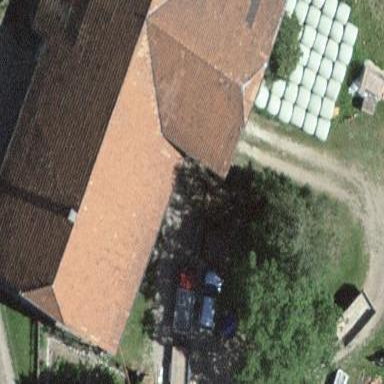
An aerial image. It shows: Farm building.